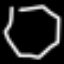
Label: octagon